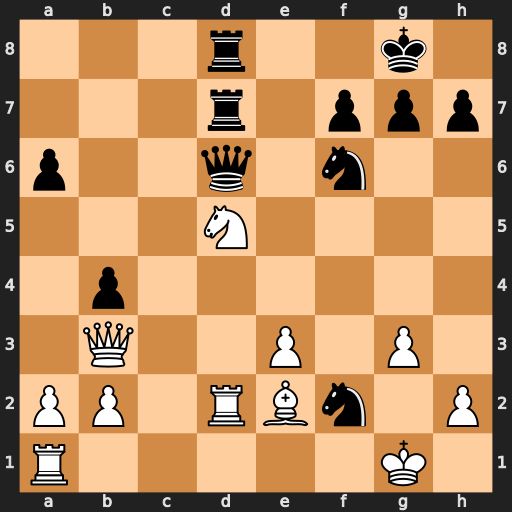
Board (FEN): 3r2k1/3r1ppp/p2q1n2/3N4/1p6/1Q2P1P1/PP1RBn1P/R5K1
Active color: w
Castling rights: -
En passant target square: -
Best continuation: Nxf6+ Qxf6 Rxd7